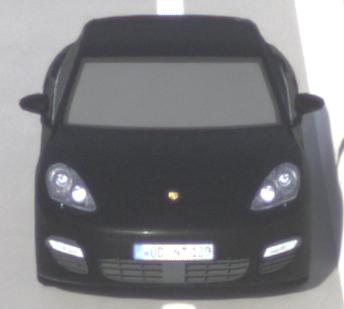
Make: Porsche
Model: Panamera
Detailed model: Panamera (970)
Model produced from: 2010/05
Model produced until: 2013/04
Doors: 5
Color: black
Road condition: dry road
Daytime: morning or afternoon
Contrast: high contrast